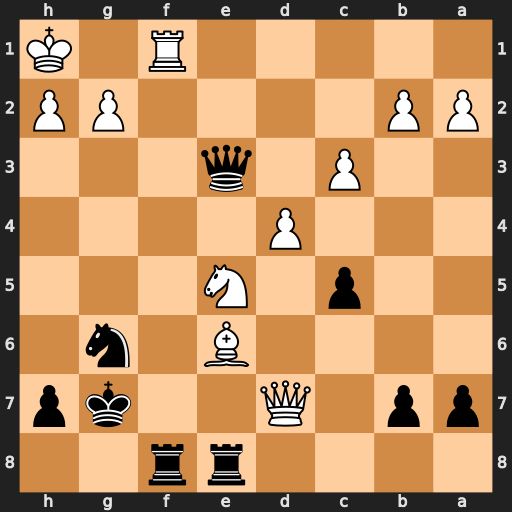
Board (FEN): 4rr2/pp1Q2kp/4B1n1/2p1N3/3P4/2P1q3/PP4PP/5R1K
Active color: b
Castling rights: -
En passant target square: -
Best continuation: Re7 Qxe7+ Nxe7